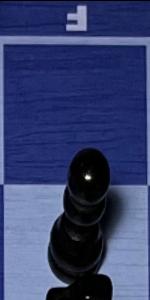
Label: Pawn_Black